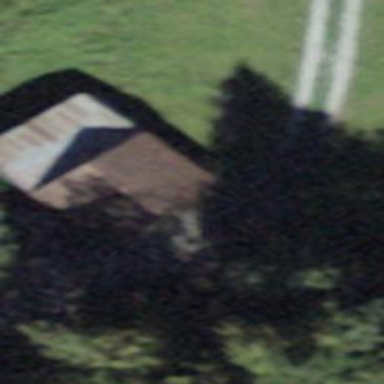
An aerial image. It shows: Garage building.